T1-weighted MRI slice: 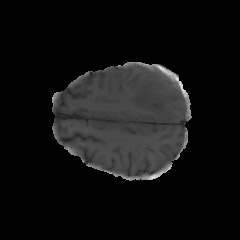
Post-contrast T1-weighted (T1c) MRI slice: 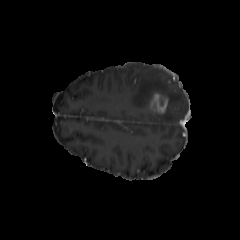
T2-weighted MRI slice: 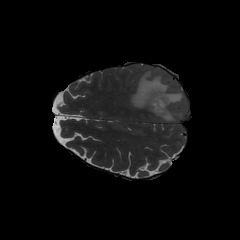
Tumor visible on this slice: yes